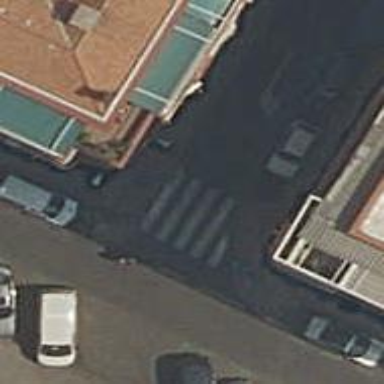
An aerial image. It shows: Uncontrolled zebra crossing on the road.